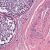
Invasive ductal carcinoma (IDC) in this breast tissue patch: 0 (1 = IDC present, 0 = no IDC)